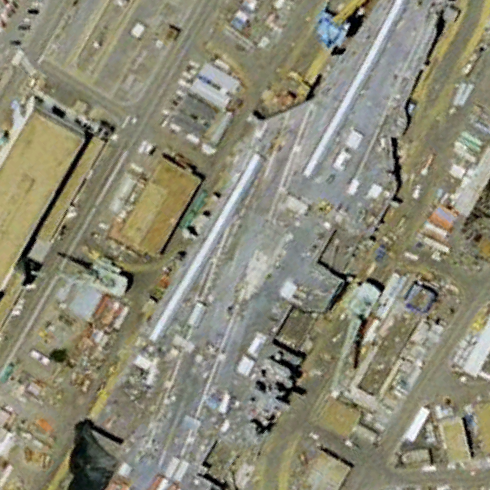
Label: aircraft_carrier